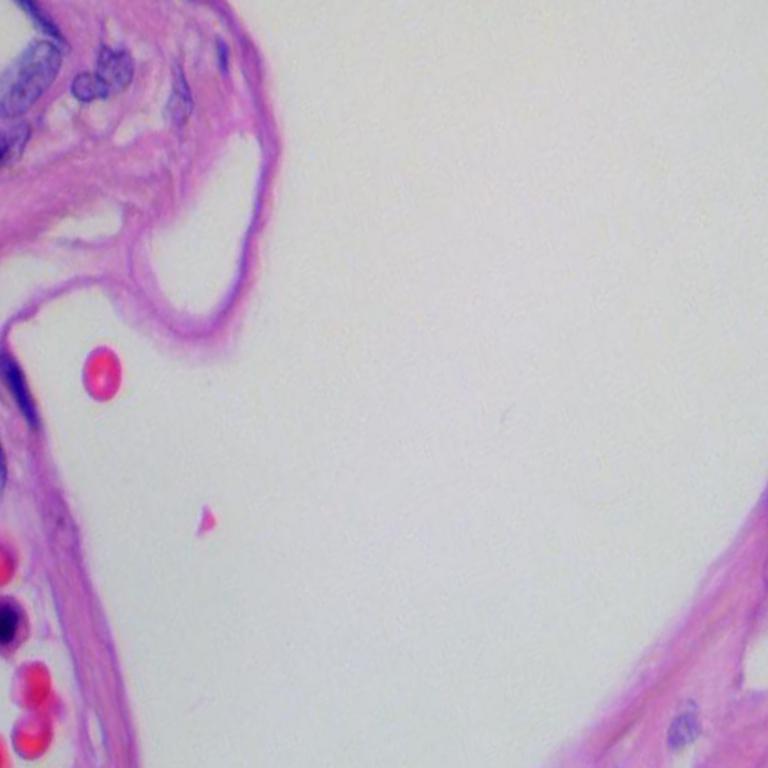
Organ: lung
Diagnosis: benign